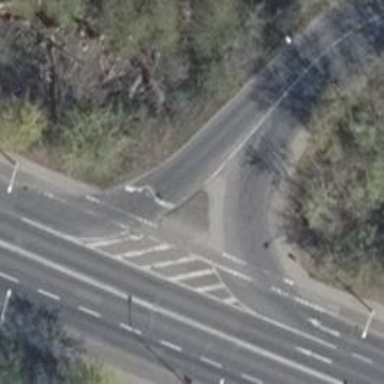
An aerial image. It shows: Tertiary road.